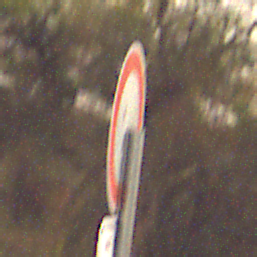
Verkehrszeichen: VerbotFahrzeugeAllerArt
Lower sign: BesondereFahrzeugeUndTransportgueter9
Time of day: Night
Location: Outdoor (Nature)
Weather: Clear
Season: NotSpecified
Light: Natural